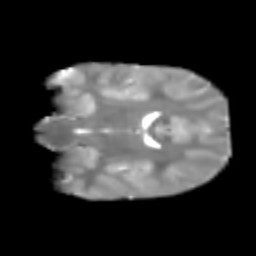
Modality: T2w
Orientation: coronal
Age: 7
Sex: male
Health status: healthy